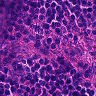
Metastatic tissue present: no